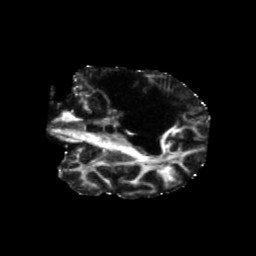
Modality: FA
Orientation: coronal
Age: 43
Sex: male
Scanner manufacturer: siemens
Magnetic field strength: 3 T
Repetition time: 5.47 s
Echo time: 0.0854 s